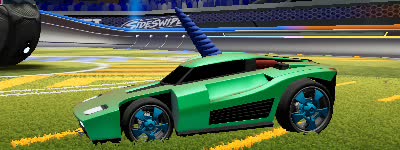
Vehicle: breakout